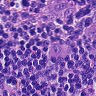
Metastatic tissue present: yes